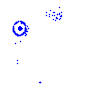
Particle: electron